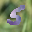
Label: 5